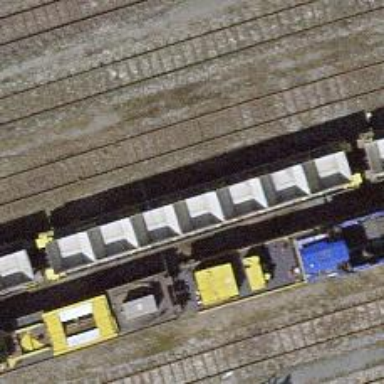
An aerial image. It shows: Rail yard with electrified contact lines for the trains.